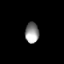
Tissue: prostate
Cell type: Fibroblasts
Senescence score: 0.7647
Nuclear area (px): 279
Mean DAPI intensity: 146.552